Aerial crown-view tile of a tropical tree (Barro Colorado Island, Panama), acquired 20250317:
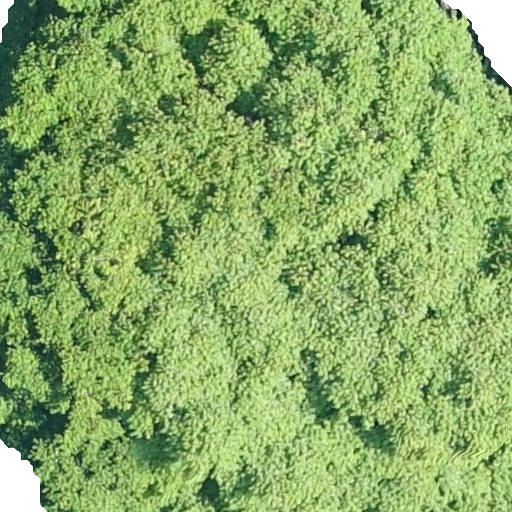
Species: Tachigali panamensis
GBIF accepted scientific name: Tachigali panamensis
Crown area: 541.932 m²